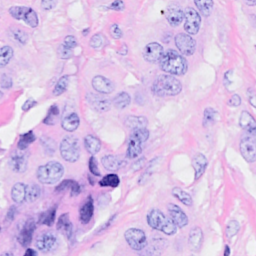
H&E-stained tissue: Breast